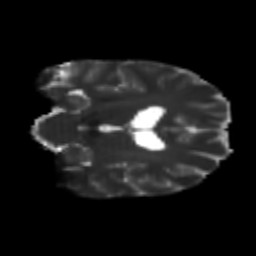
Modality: T2w
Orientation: coronal
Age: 23
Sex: female
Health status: healthy
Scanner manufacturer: philips
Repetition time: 7.388 s
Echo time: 0.08599 s